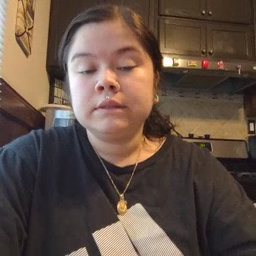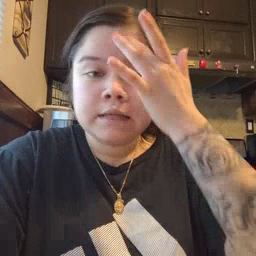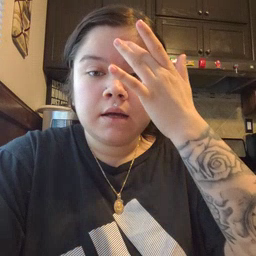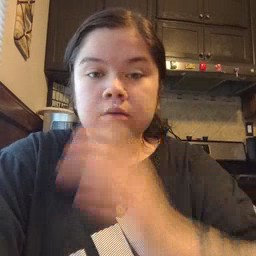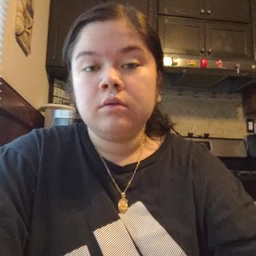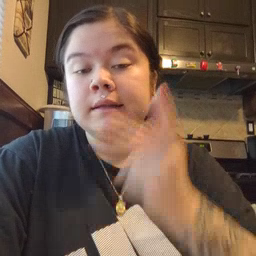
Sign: sick